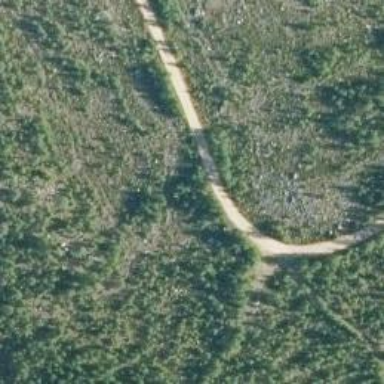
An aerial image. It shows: Nordic footway.